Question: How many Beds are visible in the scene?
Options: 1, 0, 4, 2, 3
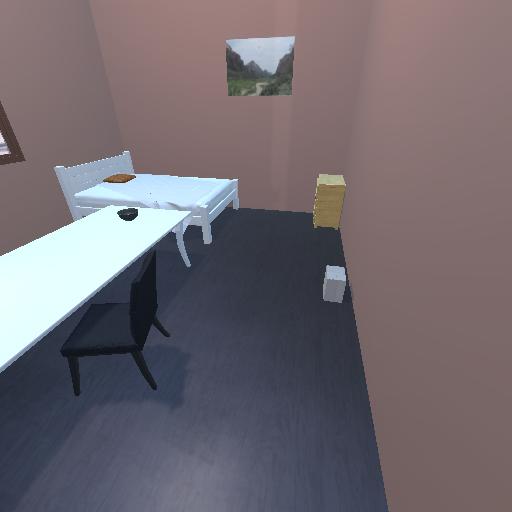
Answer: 1